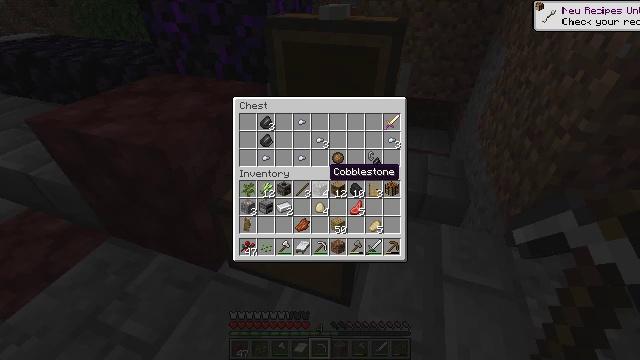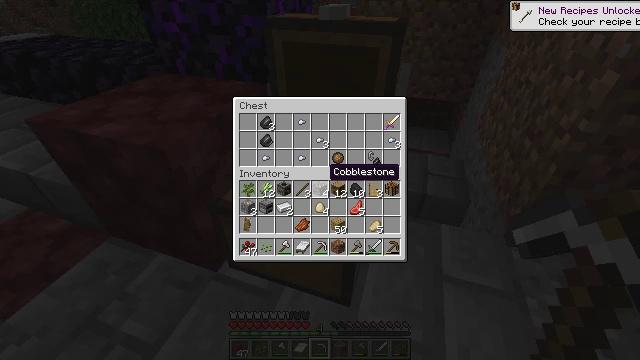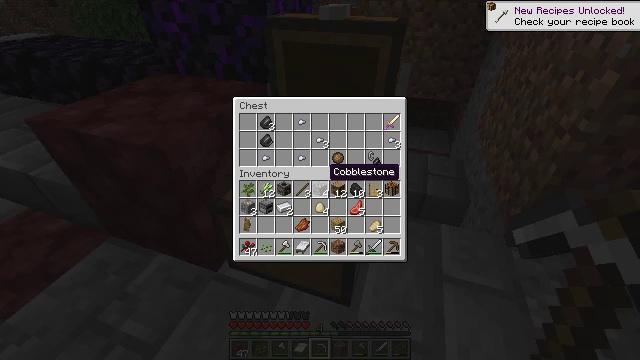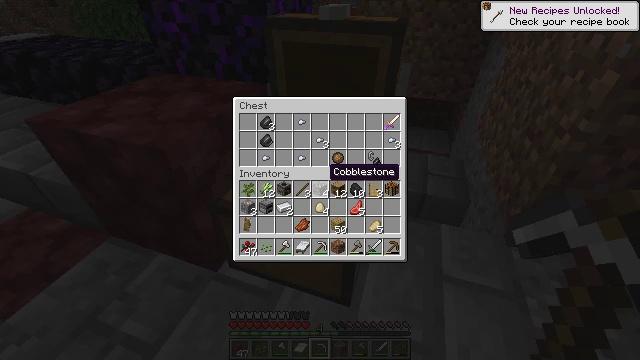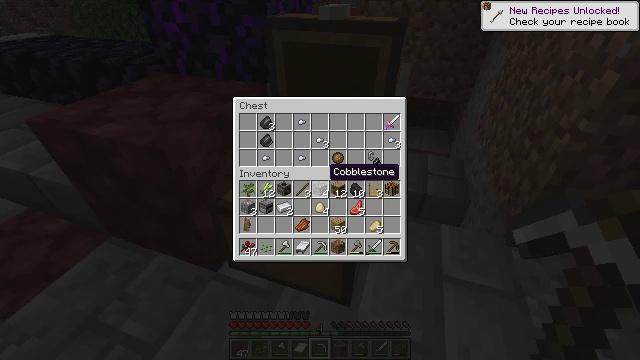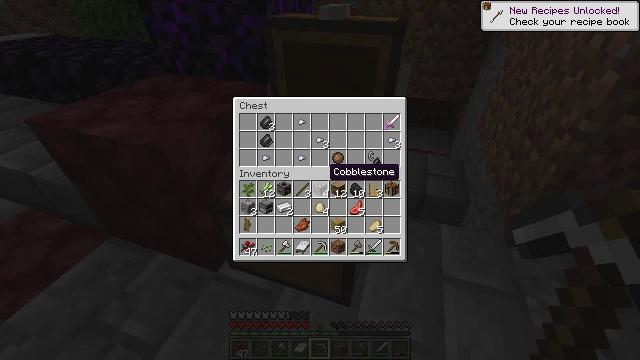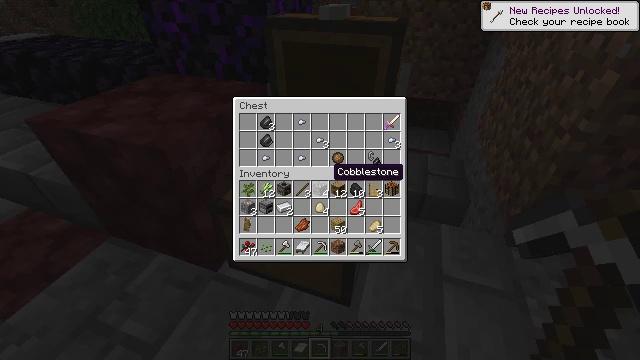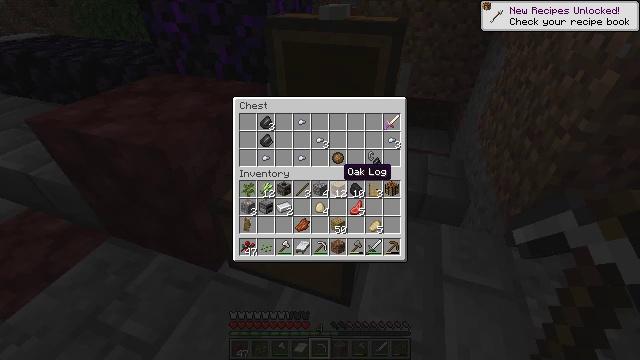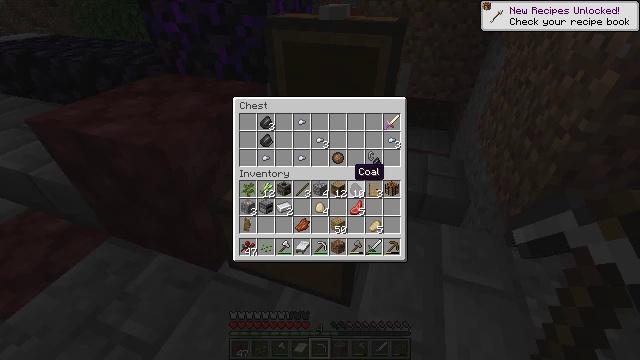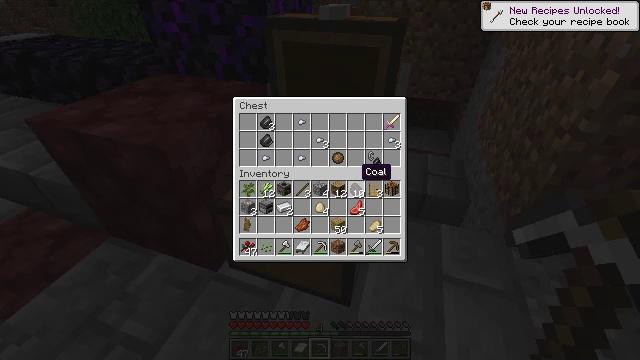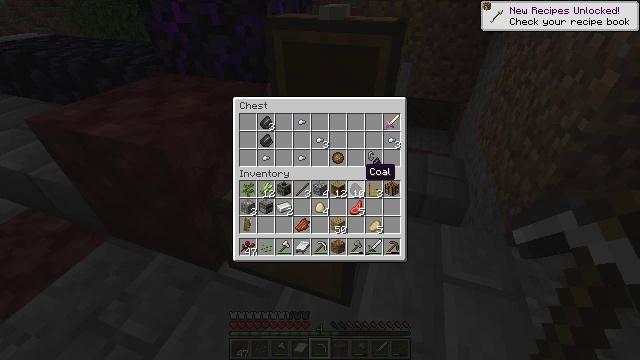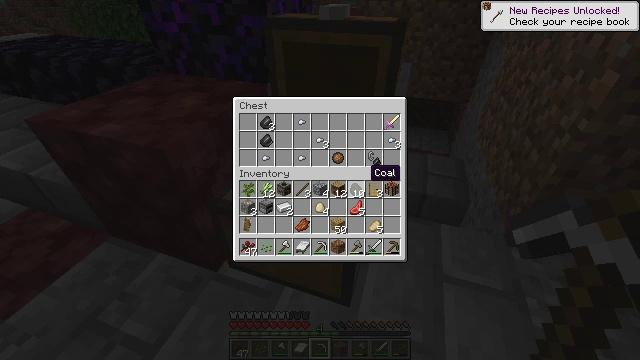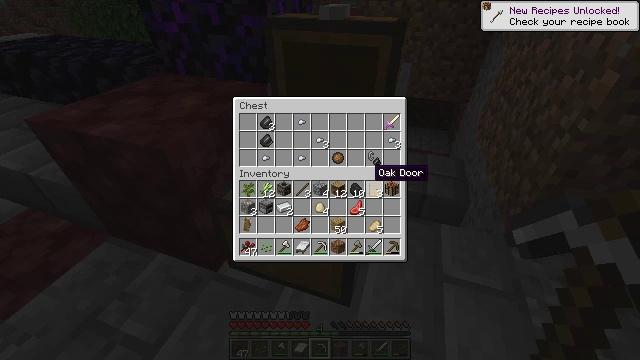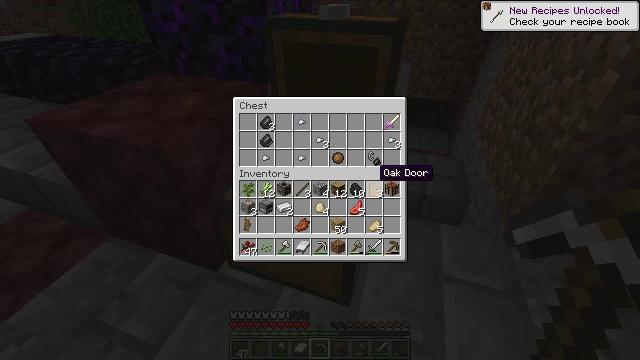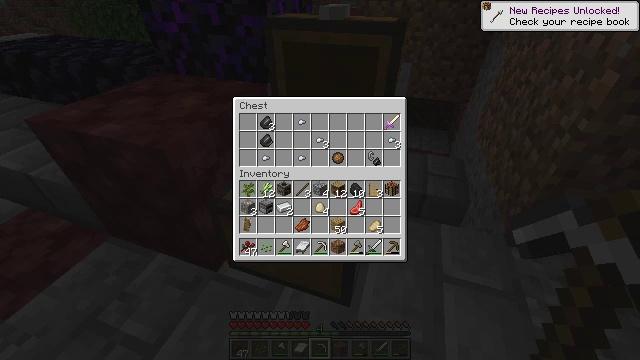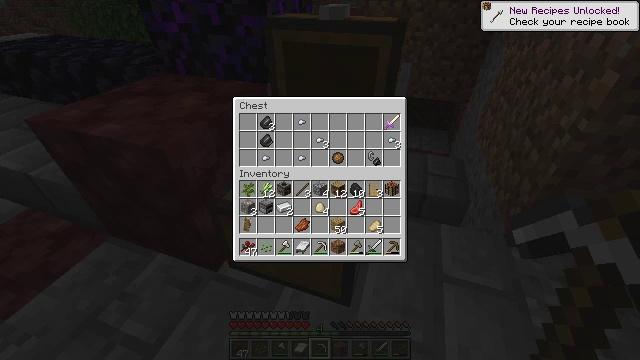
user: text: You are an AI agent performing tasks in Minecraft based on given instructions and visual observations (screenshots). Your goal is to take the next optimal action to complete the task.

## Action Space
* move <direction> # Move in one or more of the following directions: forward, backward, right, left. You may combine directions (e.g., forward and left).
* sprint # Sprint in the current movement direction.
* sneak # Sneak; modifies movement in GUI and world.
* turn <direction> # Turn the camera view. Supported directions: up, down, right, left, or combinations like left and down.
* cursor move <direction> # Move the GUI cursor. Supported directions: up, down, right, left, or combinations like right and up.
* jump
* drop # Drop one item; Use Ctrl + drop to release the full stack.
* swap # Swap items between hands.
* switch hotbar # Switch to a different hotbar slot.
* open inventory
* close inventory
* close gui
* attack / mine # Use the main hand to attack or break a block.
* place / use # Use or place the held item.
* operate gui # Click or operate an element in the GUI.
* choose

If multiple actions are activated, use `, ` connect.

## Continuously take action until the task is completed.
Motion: motion action
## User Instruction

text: Reclaim the chest into your inventory.
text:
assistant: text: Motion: no_op
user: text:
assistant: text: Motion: no_op
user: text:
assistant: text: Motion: no_op
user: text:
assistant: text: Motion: no_op
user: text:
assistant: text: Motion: no_op
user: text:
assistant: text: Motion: no_op
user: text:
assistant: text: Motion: cursor move right
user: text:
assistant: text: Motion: cursor move right
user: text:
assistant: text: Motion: no_op
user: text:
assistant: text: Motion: no_op
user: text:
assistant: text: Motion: no_op
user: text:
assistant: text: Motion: no_op
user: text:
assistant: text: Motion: no_op
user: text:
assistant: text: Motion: sneak
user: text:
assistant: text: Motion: sneak
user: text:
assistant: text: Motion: sneak
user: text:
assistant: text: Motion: sneak
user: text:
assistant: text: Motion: sneak
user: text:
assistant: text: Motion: sneak
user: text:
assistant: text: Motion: sneak
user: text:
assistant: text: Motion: sneak
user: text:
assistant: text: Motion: sneak
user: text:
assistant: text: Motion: sneak
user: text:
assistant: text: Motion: sneak
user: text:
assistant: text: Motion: sneak
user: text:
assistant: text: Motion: sneak
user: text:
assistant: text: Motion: sneak
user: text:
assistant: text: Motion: sneak
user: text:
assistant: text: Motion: sneak, operate gui
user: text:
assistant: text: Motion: sneak, operate gui